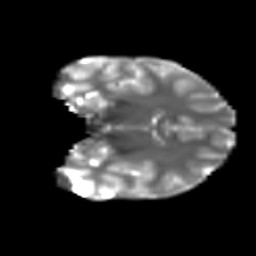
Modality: T2w
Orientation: coronal
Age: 15
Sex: male
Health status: ill
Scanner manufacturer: ge
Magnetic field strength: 3 T
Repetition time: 6.752 s
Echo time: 0.079 s